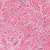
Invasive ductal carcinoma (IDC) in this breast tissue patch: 0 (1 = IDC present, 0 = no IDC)